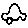
Label: car